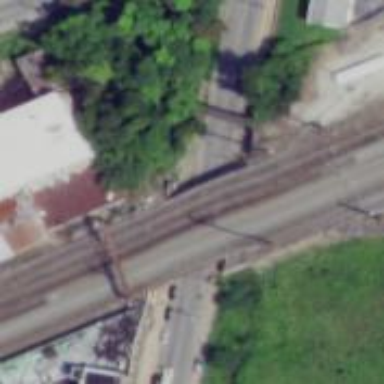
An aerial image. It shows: Bridge over electrified railway with contact line.